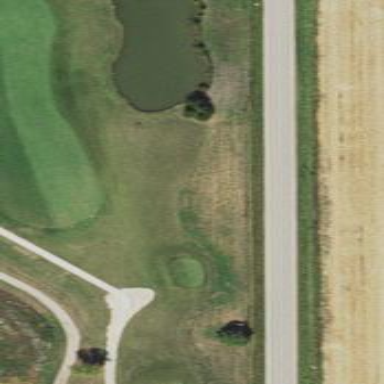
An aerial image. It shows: Rough area on grassy golf course.